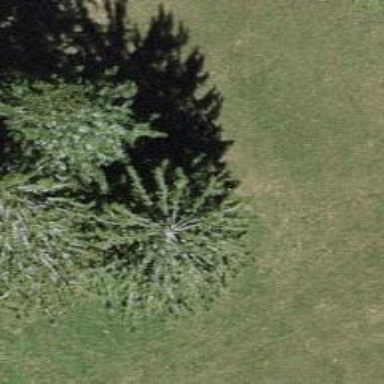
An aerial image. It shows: Evergreen needle-leaved tree typically found in agricultural areas.